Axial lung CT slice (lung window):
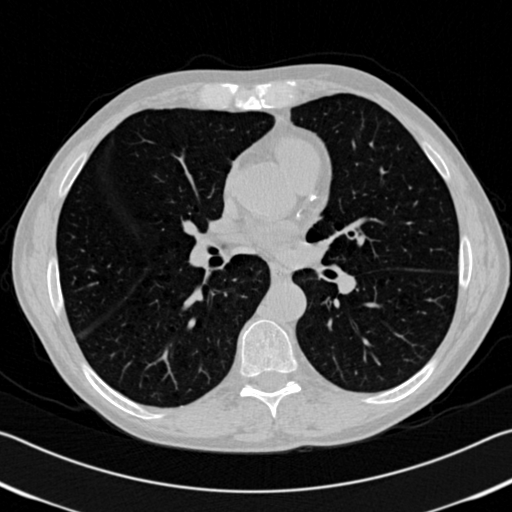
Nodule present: no